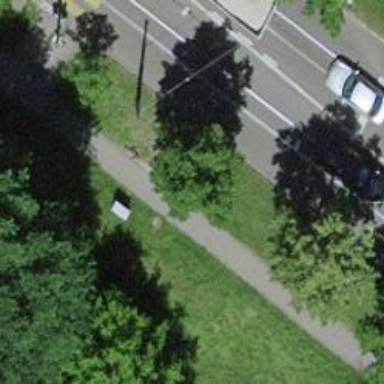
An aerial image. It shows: Avenue lined with trees.